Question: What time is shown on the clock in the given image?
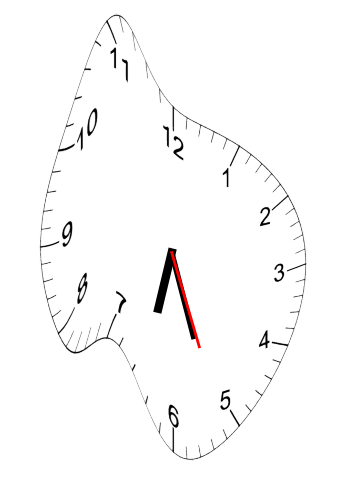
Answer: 06:26:26